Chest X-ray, AP view. Patient: 62 years old, sex M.
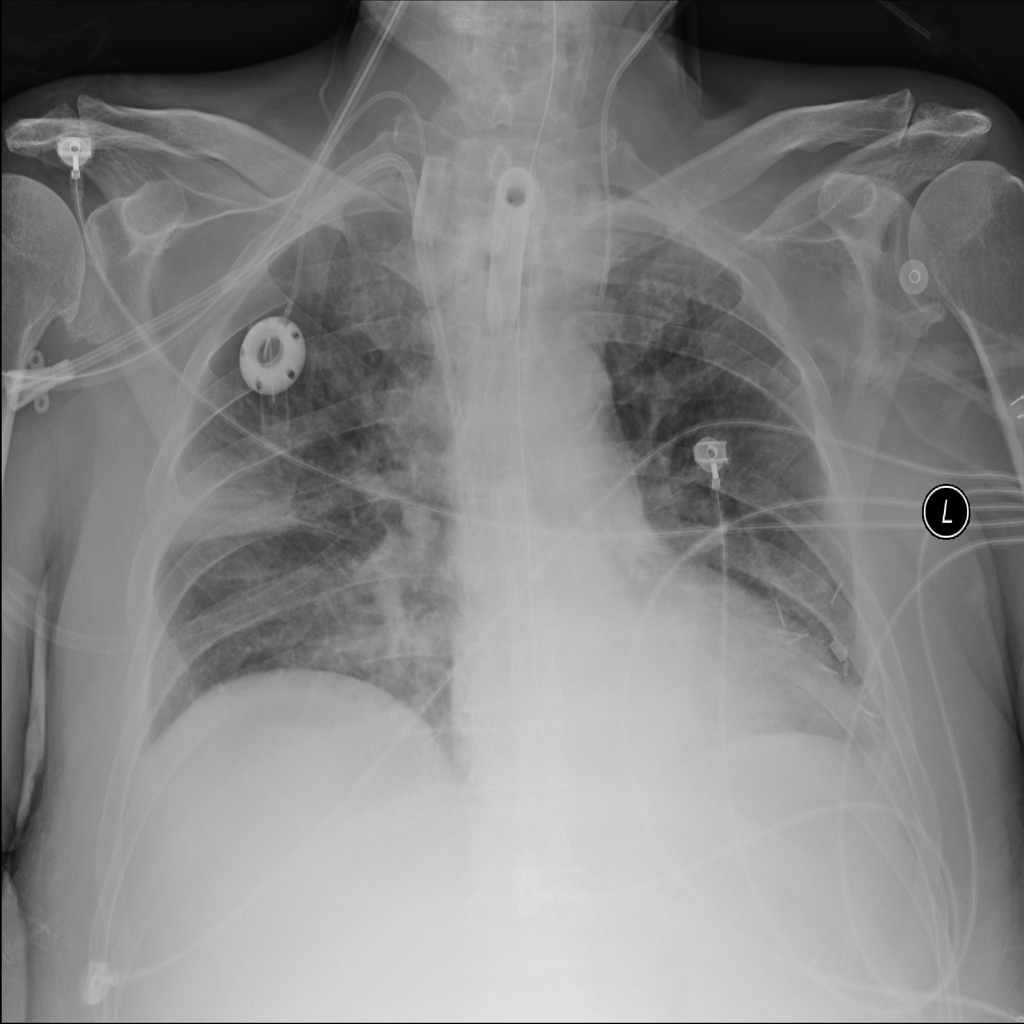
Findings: Consolidation, Effusion